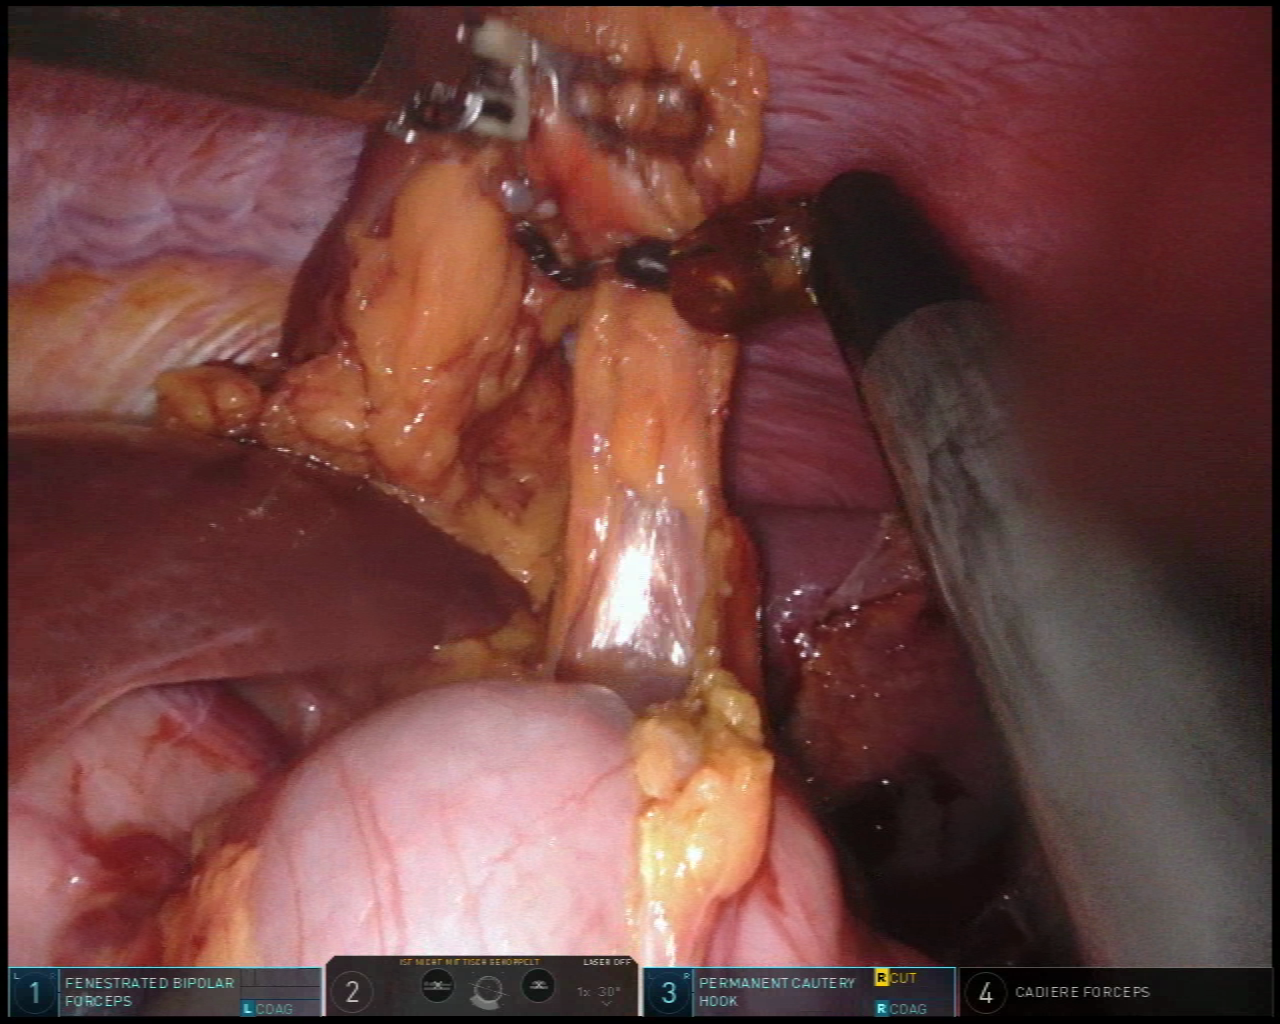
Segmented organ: colon
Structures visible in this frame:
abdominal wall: yes
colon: yes
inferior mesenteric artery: no
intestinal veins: no
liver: yes
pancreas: no
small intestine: no
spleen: yes
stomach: yes
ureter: no
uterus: no
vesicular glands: no